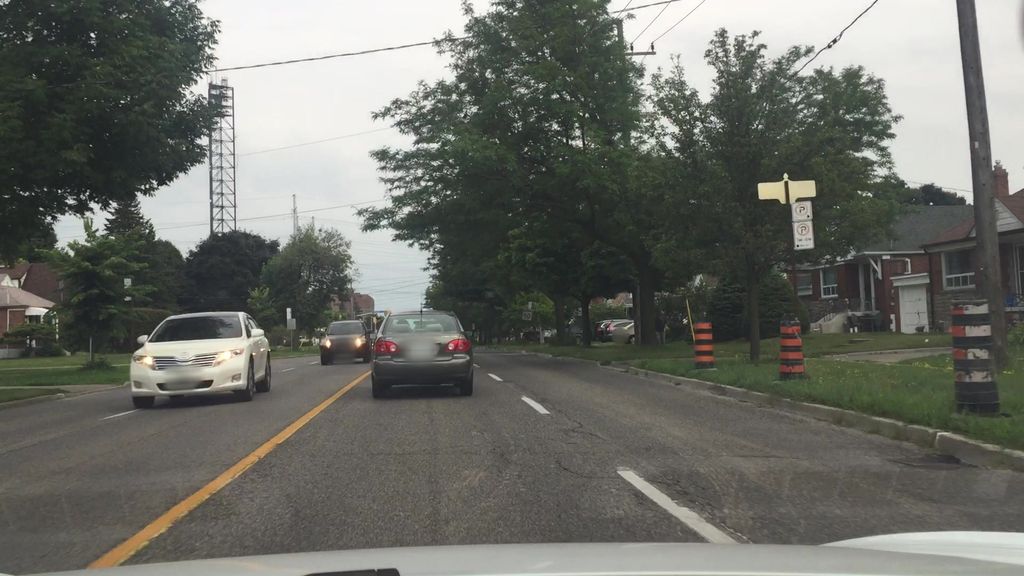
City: toronto